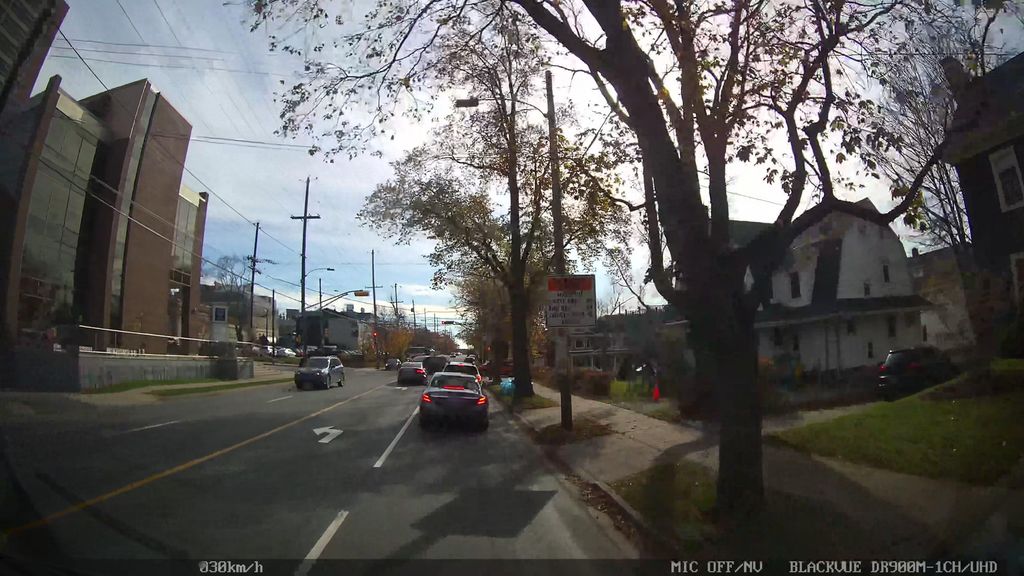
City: halifax